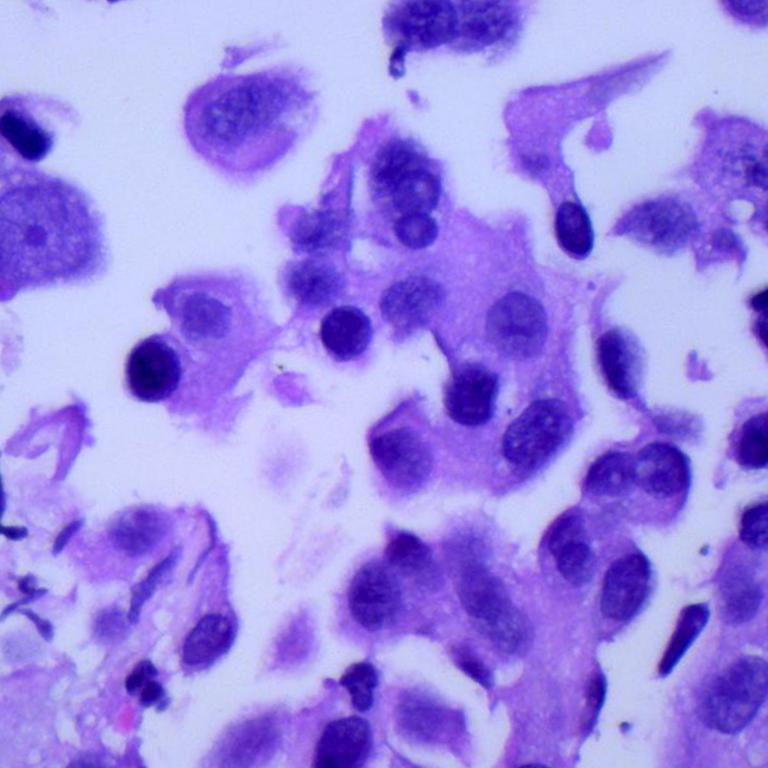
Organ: lung
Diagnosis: adenocarcinomas